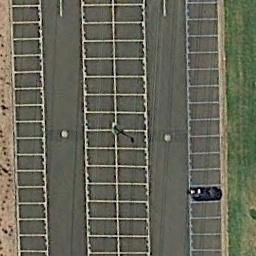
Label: parking_lot